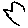
Label: bird